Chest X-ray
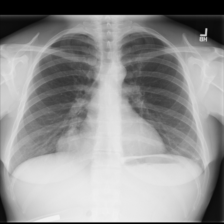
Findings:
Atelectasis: negative
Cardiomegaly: negative
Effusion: negative
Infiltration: negative
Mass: positive
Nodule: positive
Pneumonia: negative
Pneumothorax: negative
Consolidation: negative
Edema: negative
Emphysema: negative
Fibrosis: negative
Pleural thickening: negative
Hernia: negative